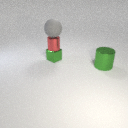
large green metal cylinder in front of small green metal cube